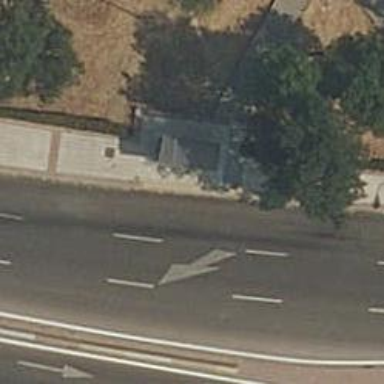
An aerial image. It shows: Bus stop with shelter. It is platform for public transport.